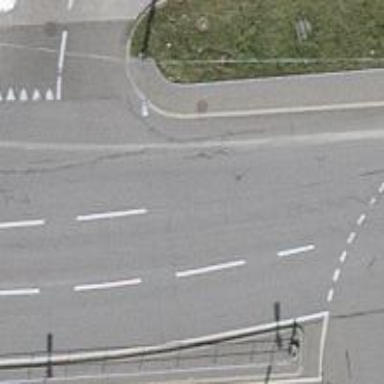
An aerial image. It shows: Tertiary road with asphalt surface.